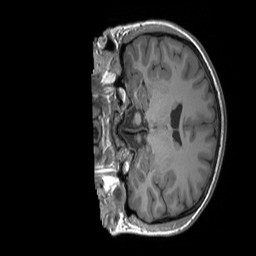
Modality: T1w
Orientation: coronal
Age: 30
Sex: female